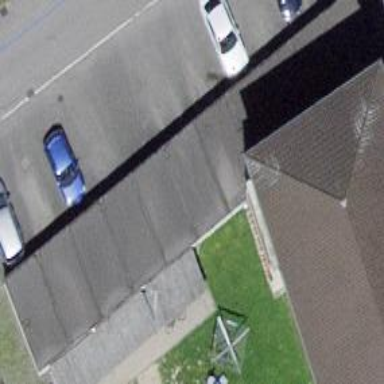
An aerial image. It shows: Garages with flat roofs.